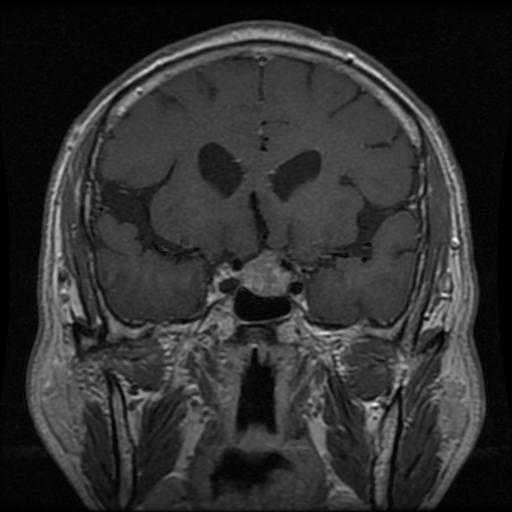
Label: pituitary